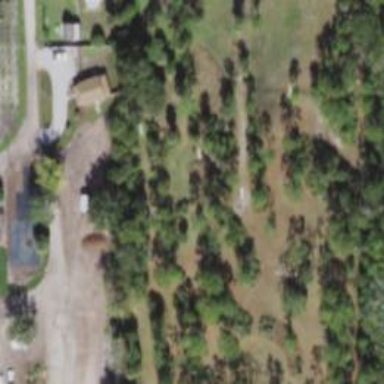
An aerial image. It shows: Disc golf course designed for leisure and sport.